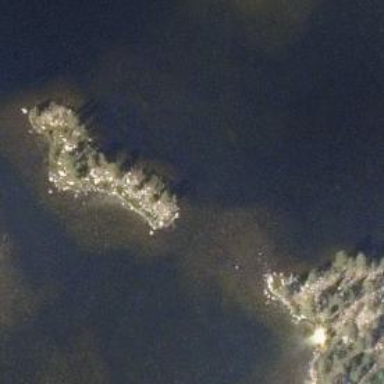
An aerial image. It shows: Islet.